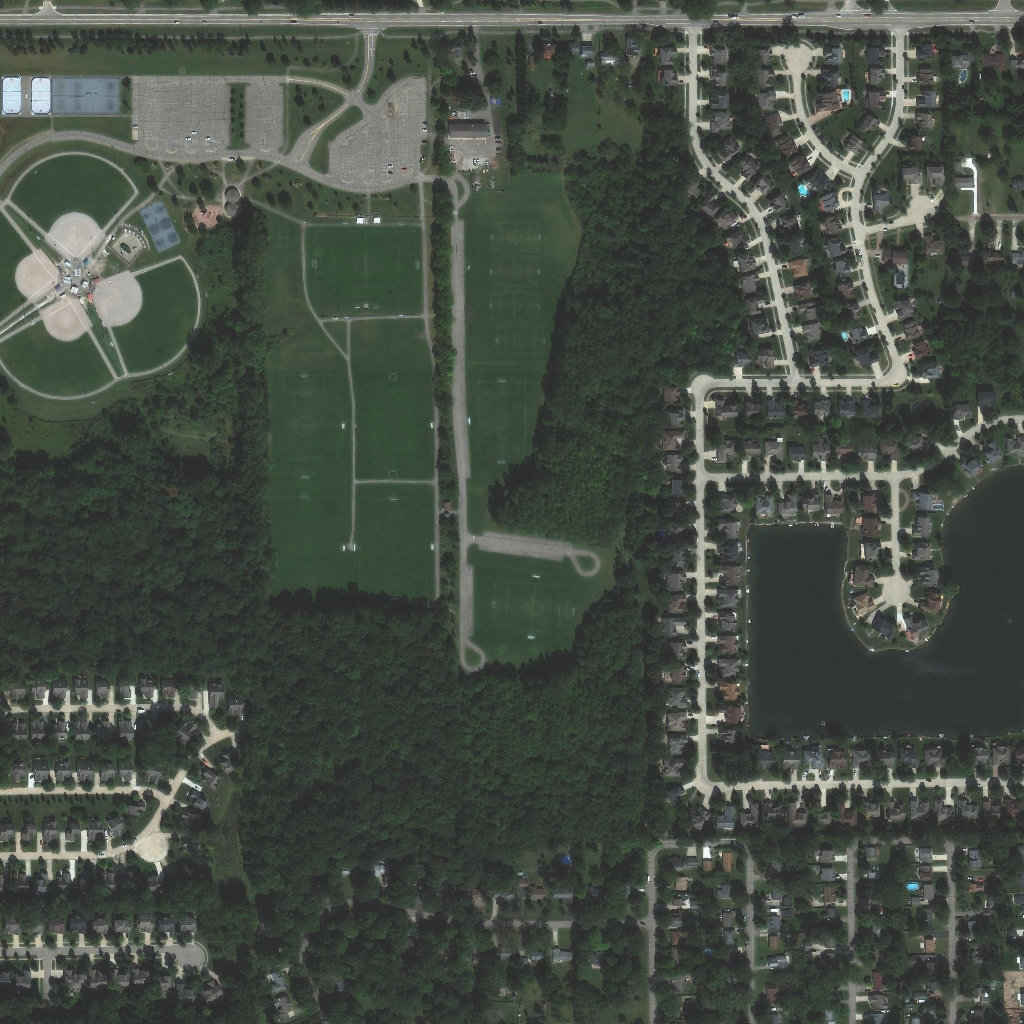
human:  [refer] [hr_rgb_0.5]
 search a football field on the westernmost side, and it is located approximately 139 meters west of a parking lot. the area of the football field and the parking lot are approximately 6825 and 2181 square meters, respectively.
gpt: <box>[[25, 35, 33, 47, 0]]</box>